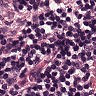
Metastatic tissue present: no